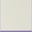
Piece: xx